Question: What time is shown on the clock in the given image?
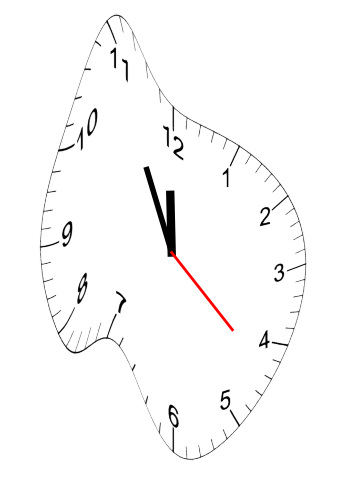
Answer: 11:55:22